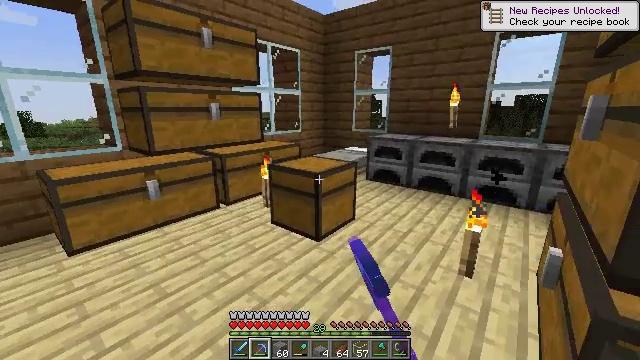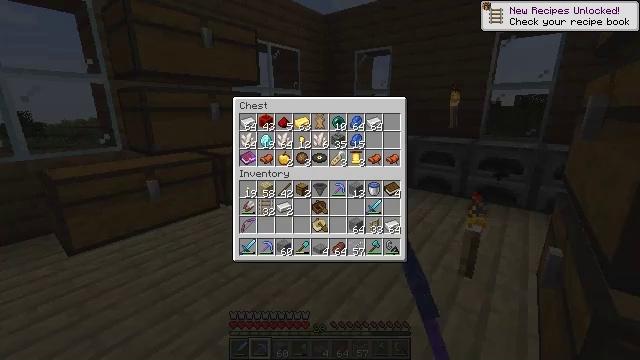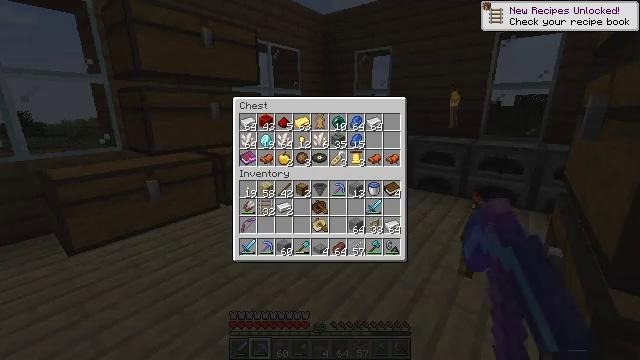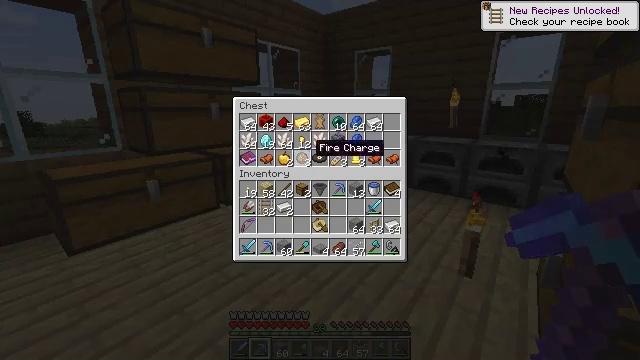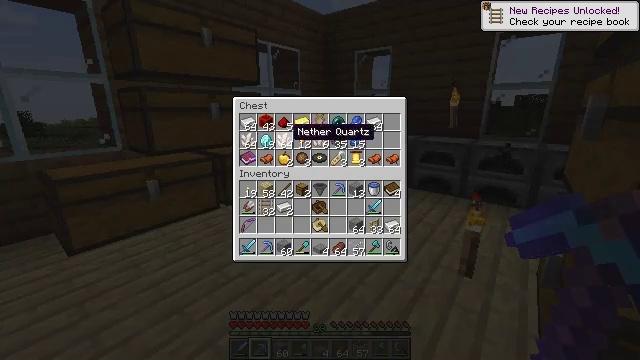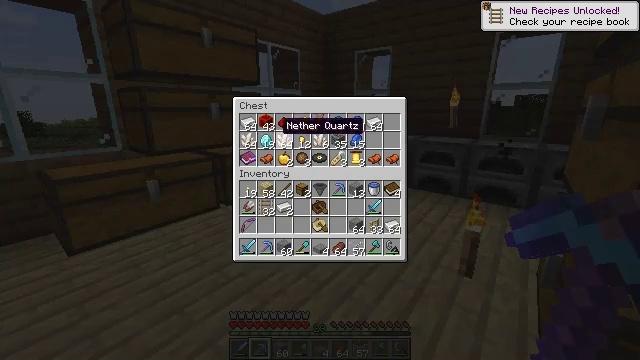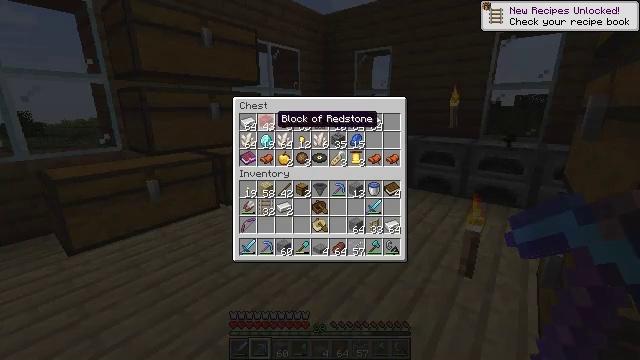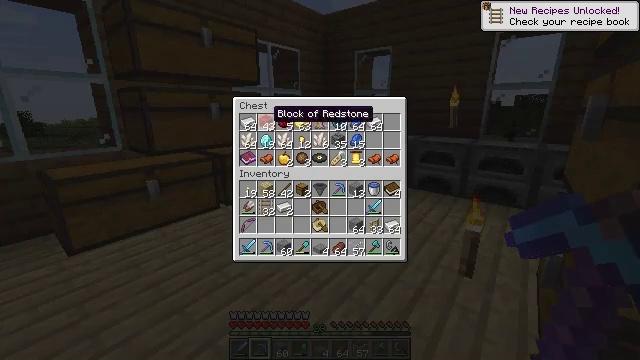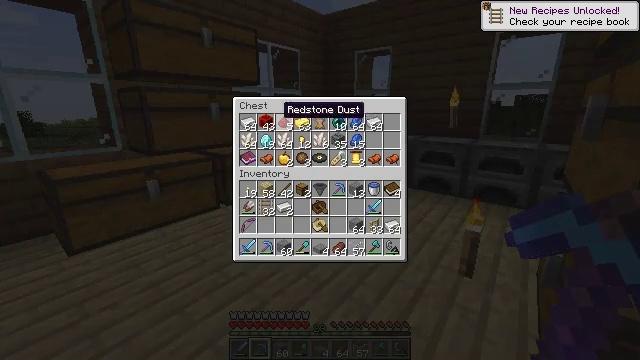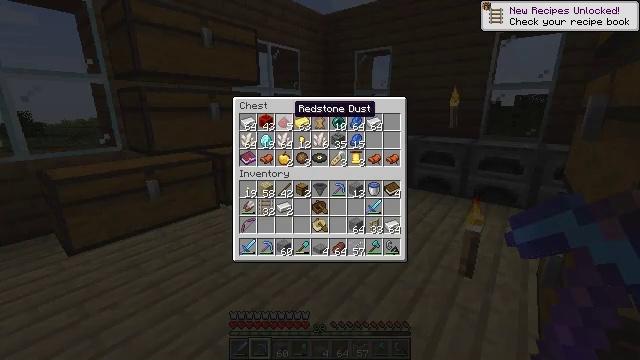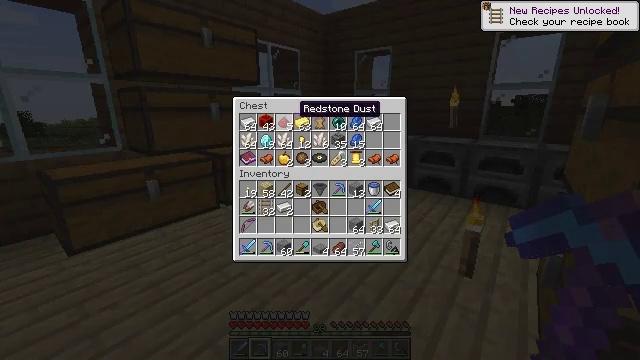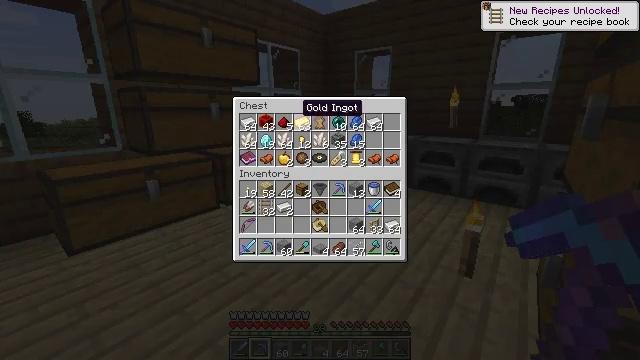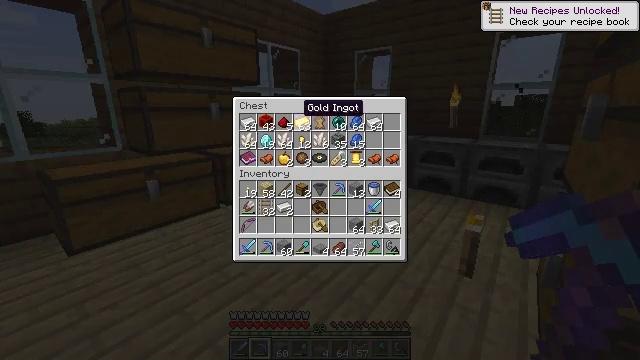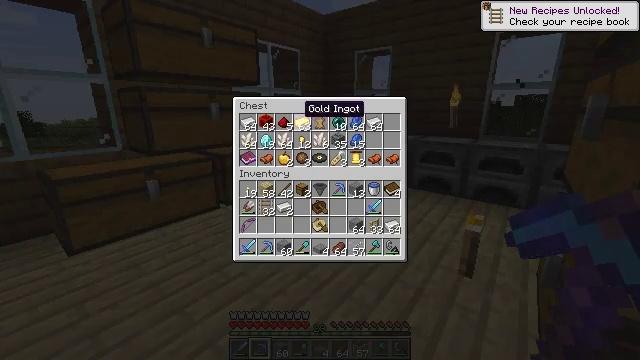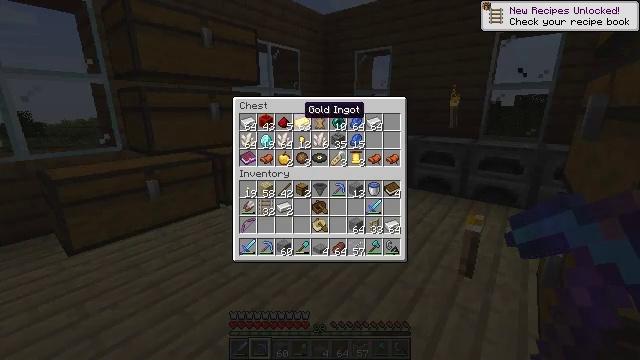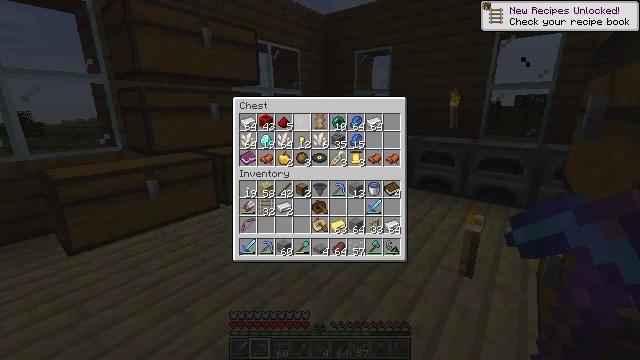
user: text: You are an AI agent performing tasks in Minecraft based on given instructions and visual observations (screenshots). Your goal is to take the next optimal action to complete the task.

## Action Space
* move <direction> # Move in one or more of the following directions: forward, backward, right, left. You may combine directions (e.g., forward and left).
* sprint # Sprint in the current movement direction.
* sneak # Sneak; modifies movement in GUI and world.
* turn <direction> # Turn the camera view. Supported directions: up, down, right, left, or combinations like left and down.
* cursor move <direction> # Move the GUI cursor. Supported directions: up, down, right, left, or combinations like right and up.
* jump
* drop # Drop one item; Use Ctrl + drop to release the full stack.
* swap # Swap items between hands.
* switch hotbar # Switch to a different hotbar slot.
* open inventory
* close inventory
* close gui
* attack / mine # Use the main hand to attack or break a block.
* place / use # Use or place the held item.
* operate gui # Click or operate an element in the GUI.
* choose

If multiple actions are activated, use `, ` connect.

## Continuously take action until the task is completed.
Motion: motion action
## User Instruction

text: Make a powered rail using the crafting table.
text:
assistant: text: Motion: no_op
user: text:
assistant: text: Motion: no_op
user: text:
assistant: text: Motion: turn left and up
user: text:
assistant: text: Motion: turn left and up
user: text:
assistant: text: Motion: turn left
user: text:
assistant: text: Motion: no_op
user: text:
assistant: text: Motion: sneak
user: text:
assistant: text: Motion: sneak, turn right
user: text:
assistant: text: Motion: sneak, turn right
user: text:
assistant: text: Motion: sneak
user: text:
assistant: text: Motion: sneak
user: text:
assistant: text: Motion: sneak
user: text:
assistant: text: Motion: sneak
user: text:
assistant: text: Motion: sneak
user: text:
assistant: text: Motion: sneak, attack / mine
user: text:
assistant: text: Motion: sneak, attack / mine
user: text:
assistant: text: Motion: sneak, attack / mine
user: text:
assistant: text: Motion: sneak
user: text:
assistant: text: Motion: no_op
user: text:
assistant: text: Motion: turn left and down
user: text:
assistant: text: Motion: turn left and down
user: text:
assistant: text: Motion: turn left and down
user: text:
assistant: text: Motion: turn left and down
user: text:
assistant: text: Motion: turn left and down
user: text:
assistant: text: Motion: turn left and down
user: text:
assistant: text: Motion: turn left and down
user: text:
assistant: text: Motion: turn left
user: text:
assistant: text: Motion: turn left
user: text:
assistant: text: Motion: turn left and up
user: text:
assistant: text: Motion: turn left